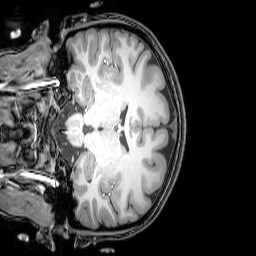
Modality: T1w
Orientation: coronal
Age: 23
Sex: female
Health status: healthy
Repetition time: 0.081 s
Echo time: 0.037 s